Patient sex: M
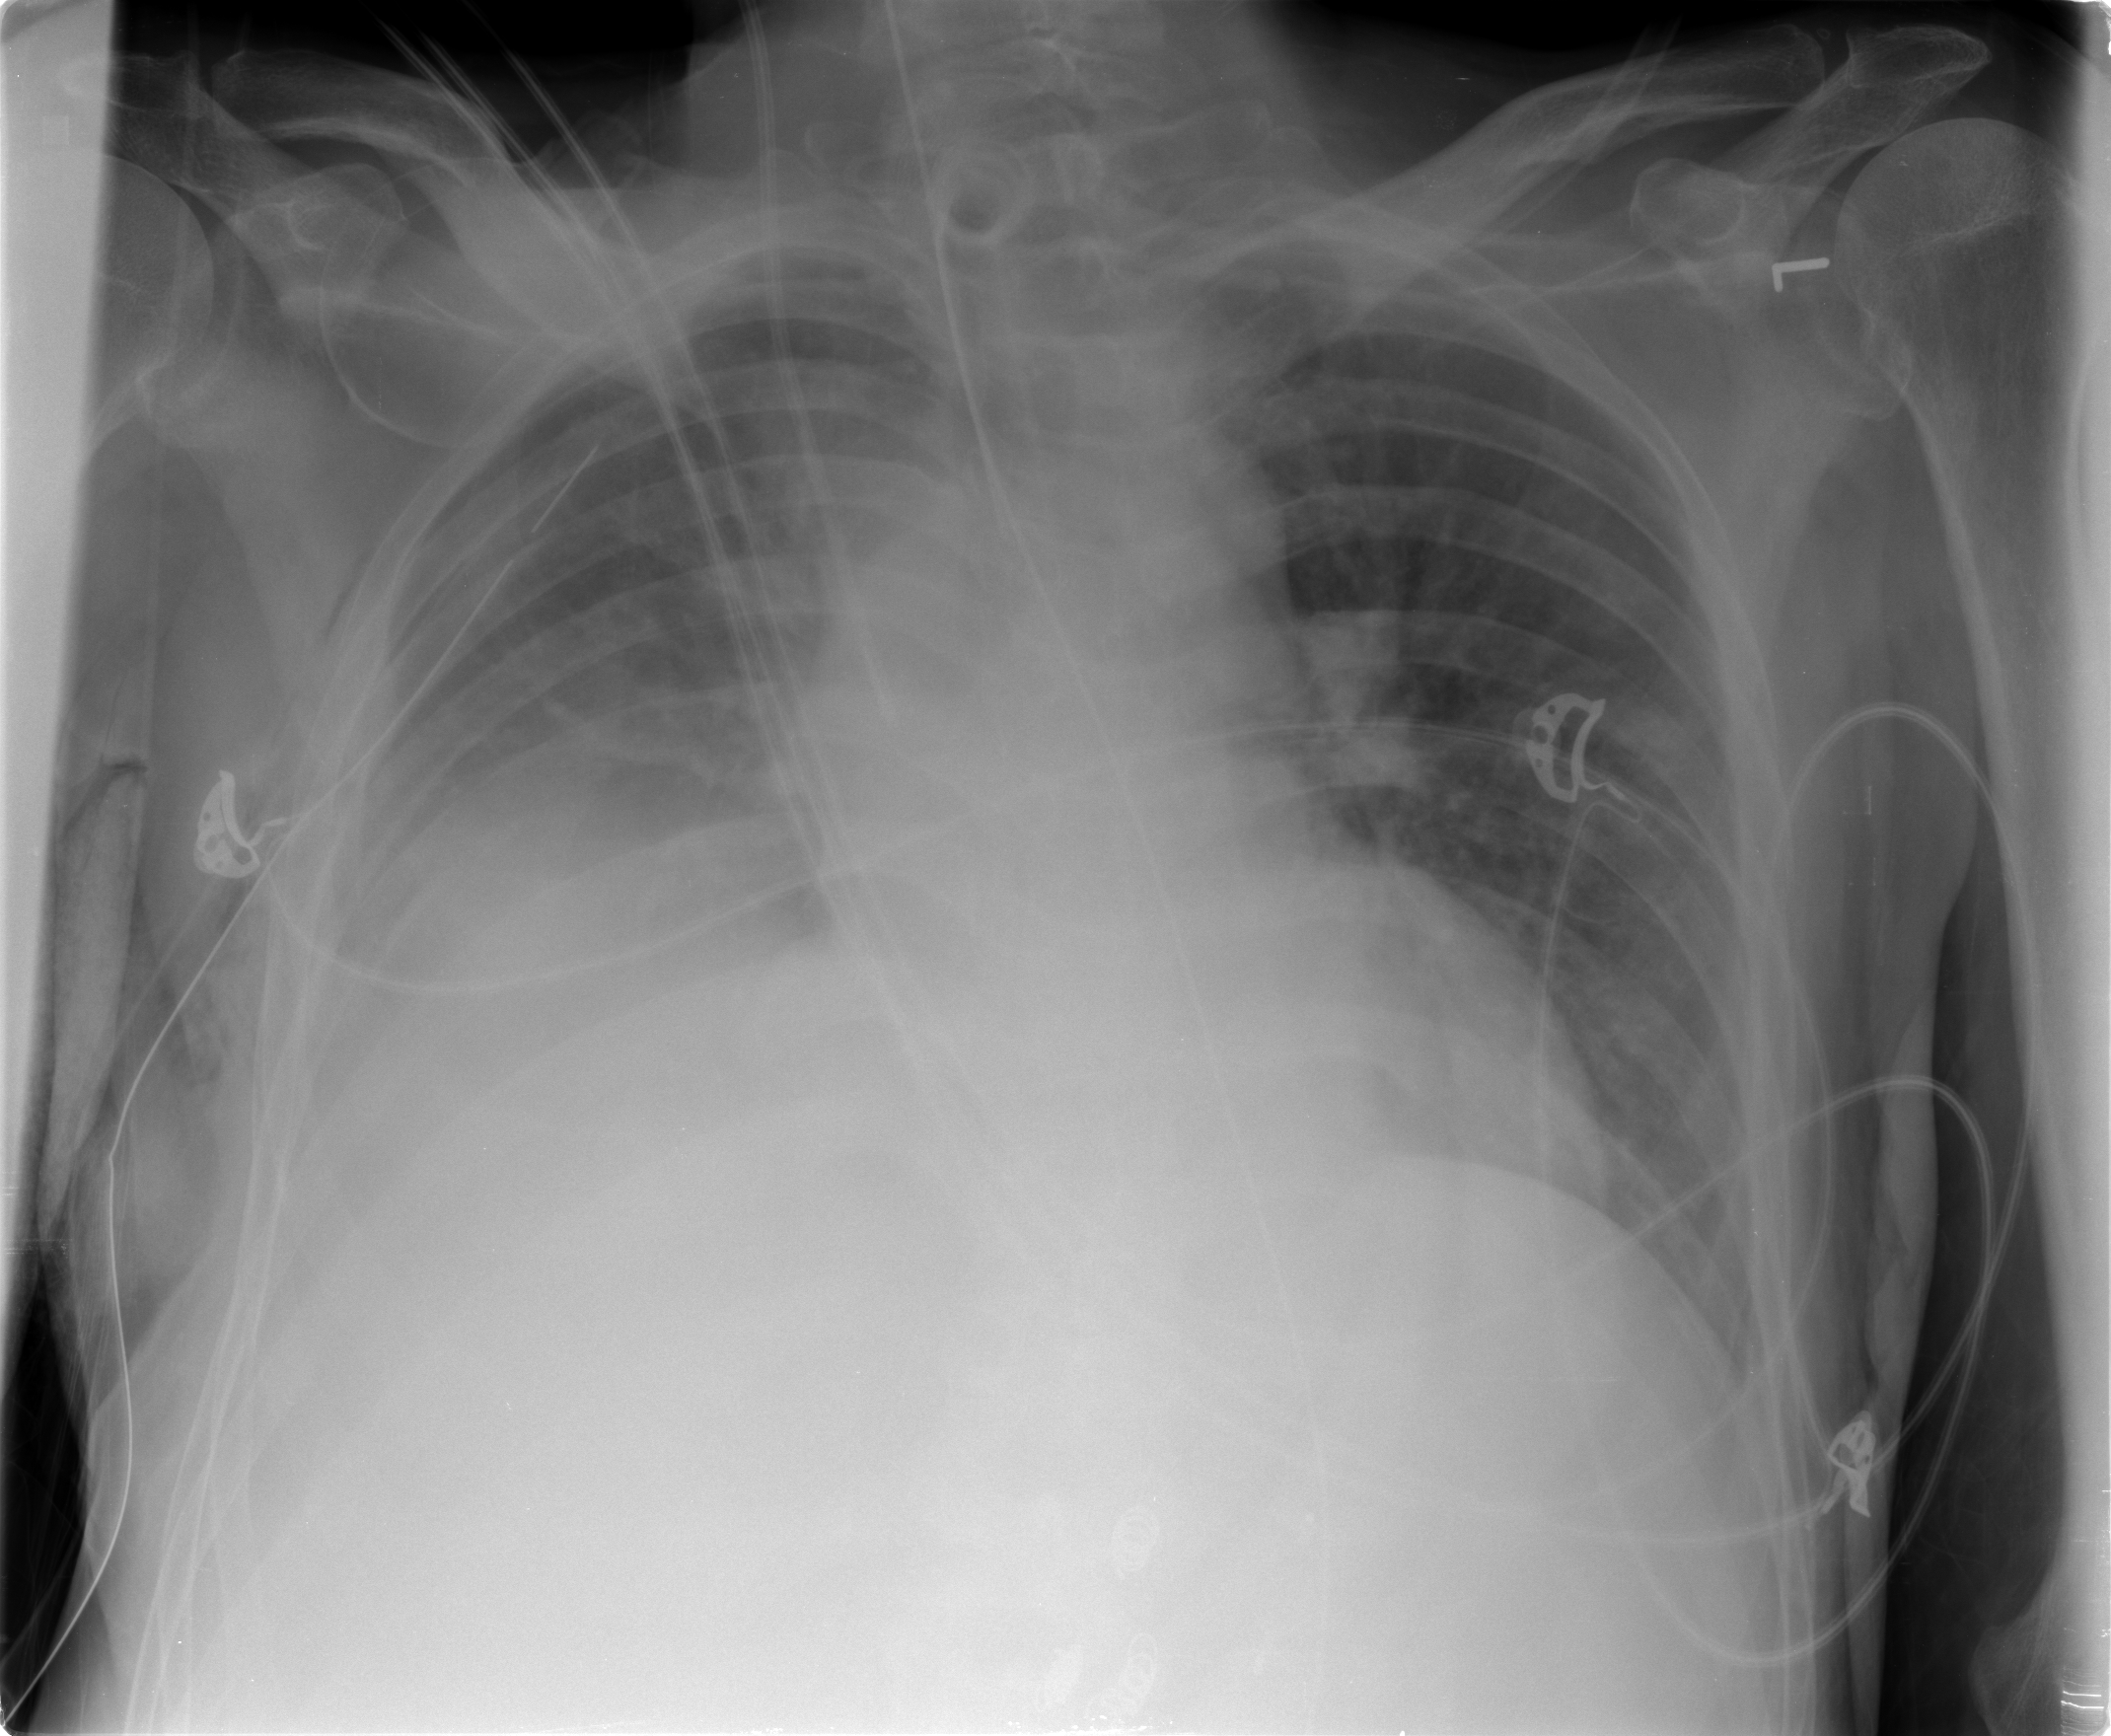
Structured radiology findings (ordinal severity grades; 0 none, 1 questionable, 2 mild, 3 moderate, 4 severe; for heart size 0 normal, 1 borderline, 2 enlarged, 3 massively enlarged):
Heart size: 1
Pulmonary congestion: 2
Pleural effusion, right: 2
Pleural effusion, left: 0
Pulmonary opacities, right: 1
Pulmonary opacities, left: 1
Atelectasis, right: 2
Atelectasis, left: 0